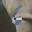
Label: 6